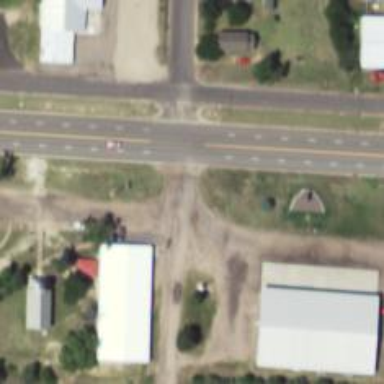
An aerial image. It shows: Road with stop sign.